Interaction volume radius: 5 \u00c5
Interaction volume height: 30 \u00c5
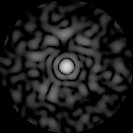
Disorder parameter: 0.8225